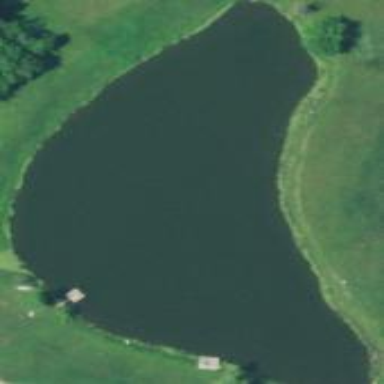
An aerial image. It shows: Pond with natural water.